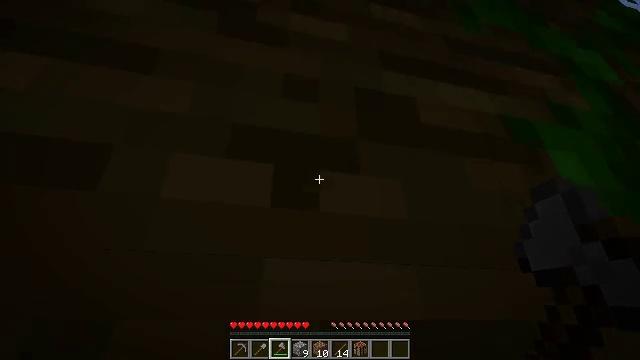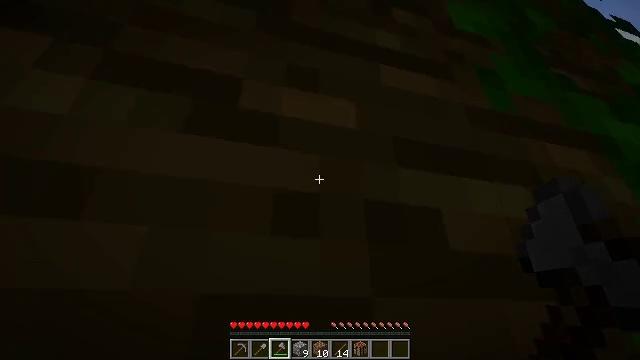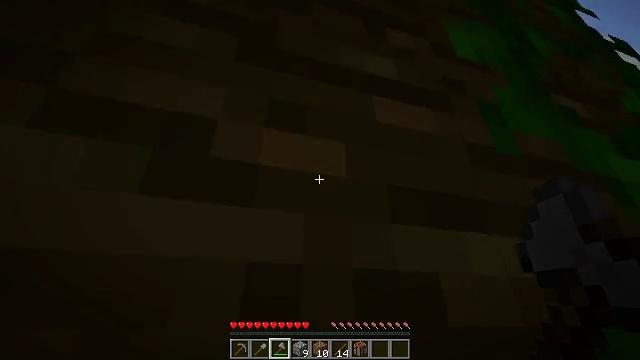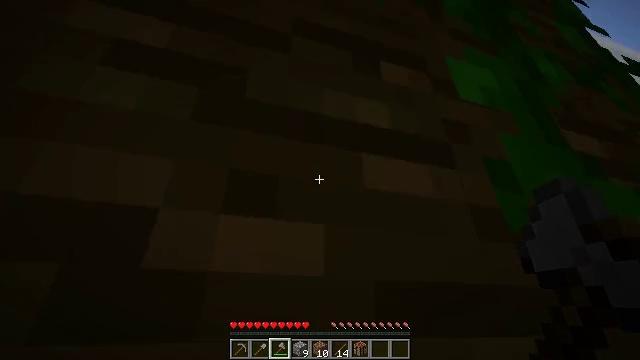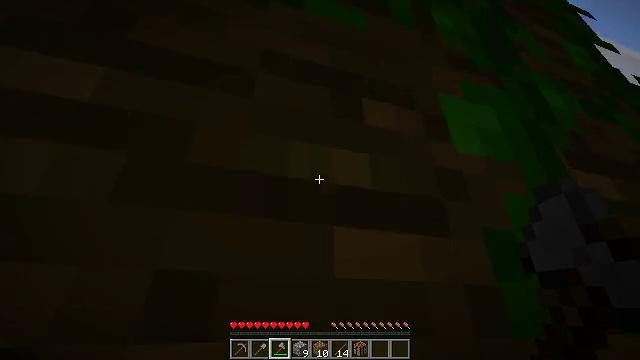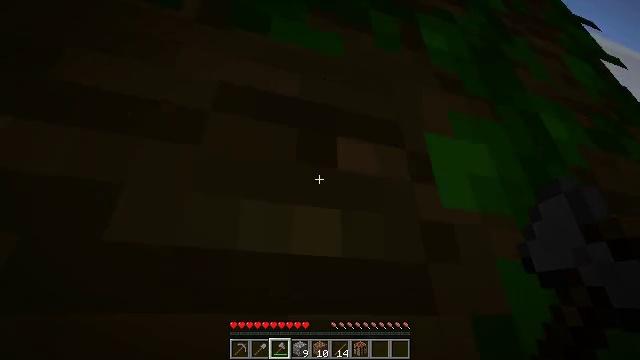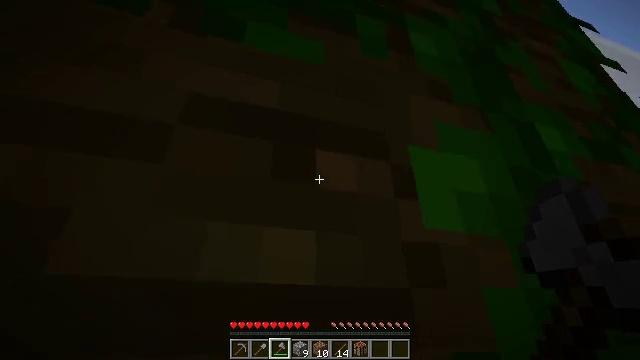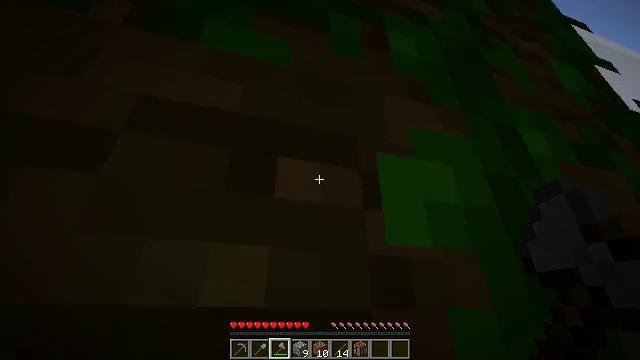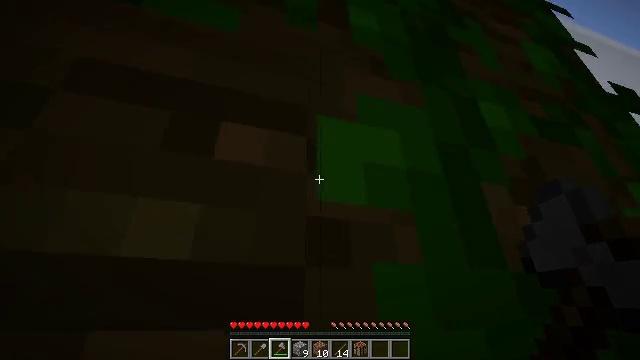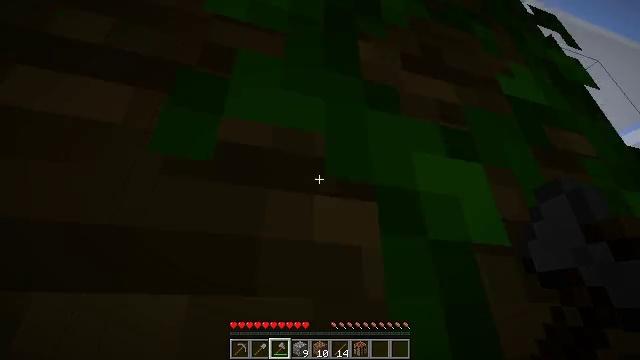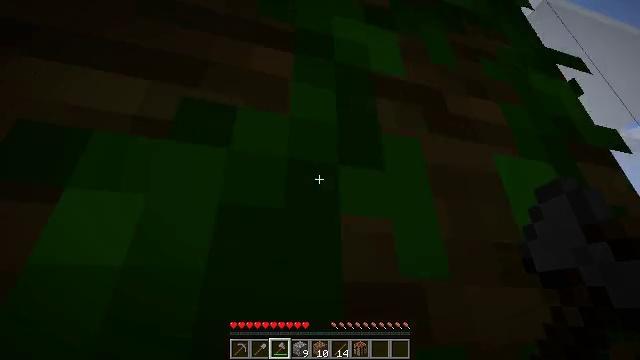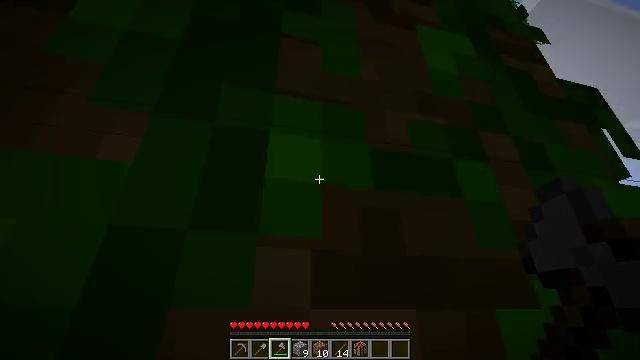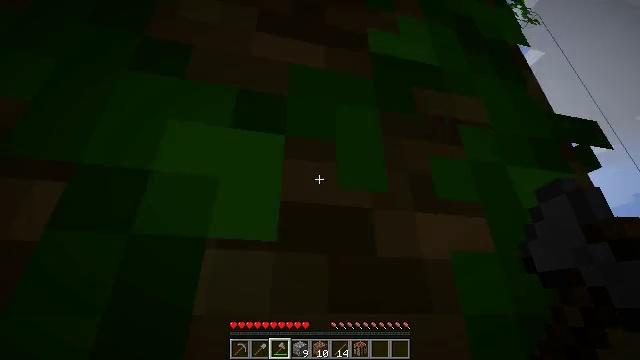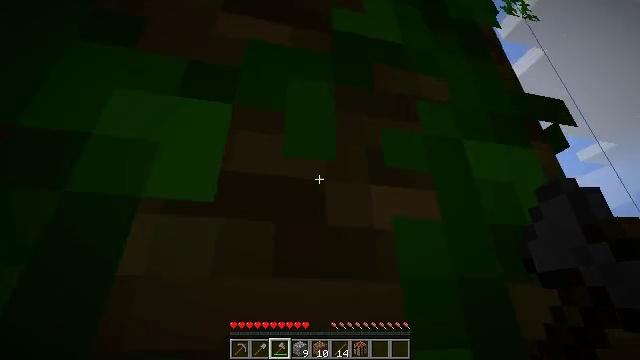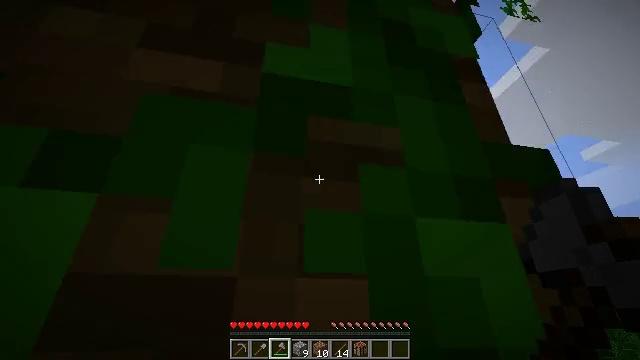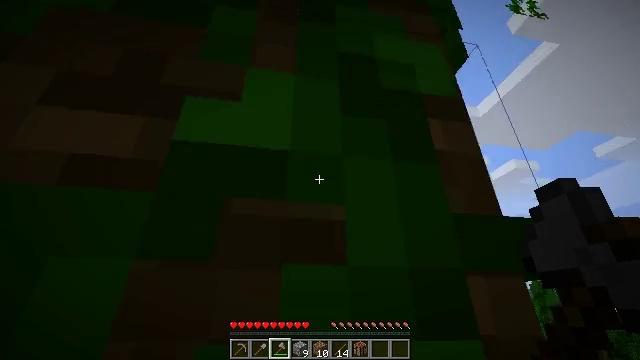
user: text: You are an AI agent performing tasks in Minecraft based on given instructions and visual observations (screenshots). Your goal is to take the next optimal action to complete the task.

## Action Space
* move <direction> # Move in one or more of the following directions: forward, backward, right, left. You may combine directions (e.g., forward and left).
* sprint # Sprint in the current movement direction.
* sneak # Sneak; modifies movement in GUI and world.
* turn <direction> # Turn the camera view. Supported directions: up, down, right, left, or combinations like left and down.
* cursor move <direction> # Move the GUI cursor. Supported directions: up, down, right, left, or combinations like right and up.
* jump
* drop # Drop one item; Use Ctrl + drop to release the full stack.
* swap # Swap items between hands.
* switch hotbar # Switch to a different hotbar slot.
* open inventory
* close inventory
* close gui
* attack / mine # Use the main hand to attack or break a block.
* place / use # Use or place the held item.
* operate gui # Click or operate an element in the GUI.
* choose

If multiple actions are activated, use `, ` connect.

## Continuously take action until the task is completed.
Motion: motion action
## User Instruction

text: Remove and gather vines.
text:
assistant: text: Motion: move forward and move right, turn right
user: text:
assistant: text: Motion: move forward and move right, turn right
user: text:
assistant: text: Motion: move forward and move right
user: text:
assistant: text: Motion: move forward and move right
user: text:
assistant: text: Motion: move forward and move right
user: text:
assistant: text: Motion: move forward and move right
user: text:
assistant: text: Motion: move forward and move right
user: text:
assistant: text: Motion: move forward and move right
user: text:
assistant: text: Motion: move forward and move right
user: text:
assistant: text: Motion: move forward and move right, turn left
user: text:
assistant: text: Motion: move forward, turn left
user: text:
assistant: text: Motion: move forward, turn left
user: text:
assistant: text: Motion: move forward
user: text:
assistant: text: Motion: move forward
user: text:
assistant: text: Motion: move forward, turn left
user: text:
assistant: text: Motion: move forward, turn left and up
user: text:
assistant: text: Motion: move forward and move left, turn left and up
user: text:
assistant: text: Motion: move forward and move left, turn left and up
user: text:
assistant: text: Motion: move forward and move left, turn left and up
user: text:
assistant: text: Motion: move forward and move left, turn left and up
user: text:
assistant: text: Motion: move forward and move left
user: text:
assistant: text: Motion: move forward and move left
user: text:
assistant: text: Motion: move forward and move left
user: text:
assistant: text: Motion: move forward and move left
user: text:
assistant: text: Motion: move forward and move left
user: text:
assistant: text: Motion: move forward
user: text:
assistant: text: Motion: move forward
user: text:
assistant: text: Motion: move forward
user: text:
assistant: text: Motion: move forward
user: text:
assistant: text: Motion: move forward